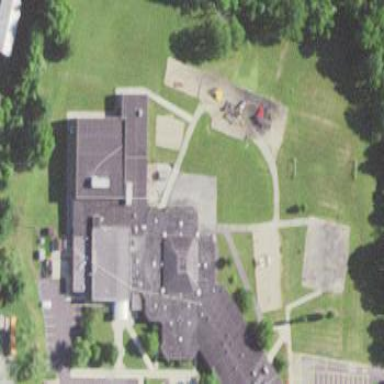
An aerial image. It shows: School building.